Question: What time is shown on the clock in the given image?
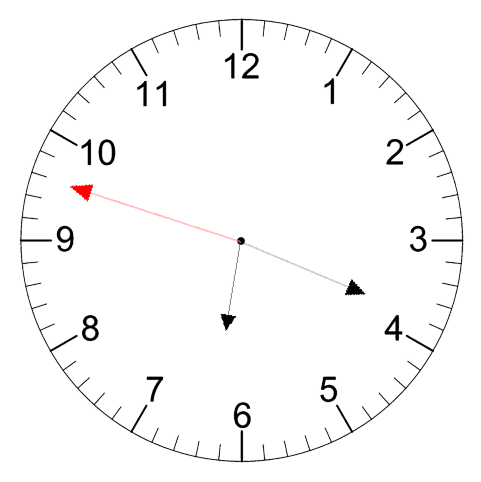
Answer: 06:18:48